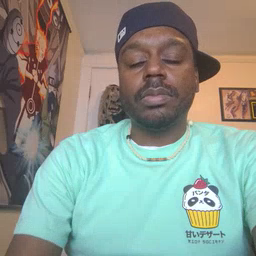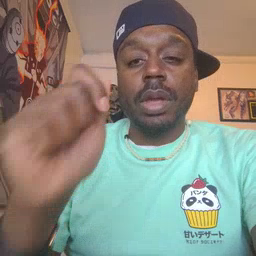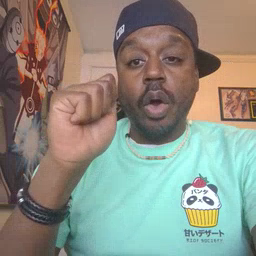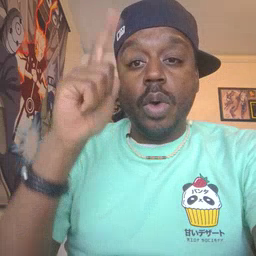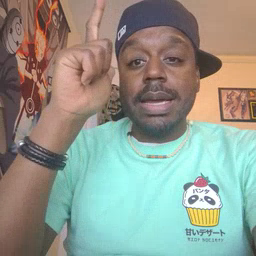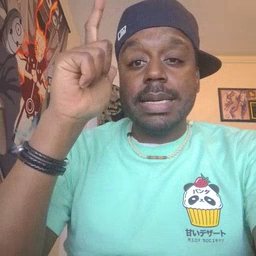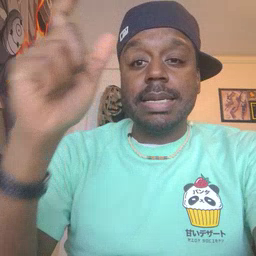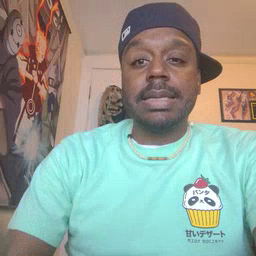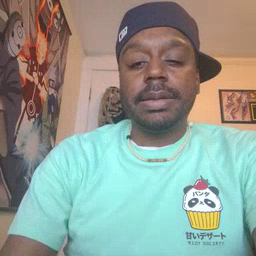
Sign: awake